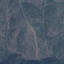
Land use / land cover: HerbaceousVegetation